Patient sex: M
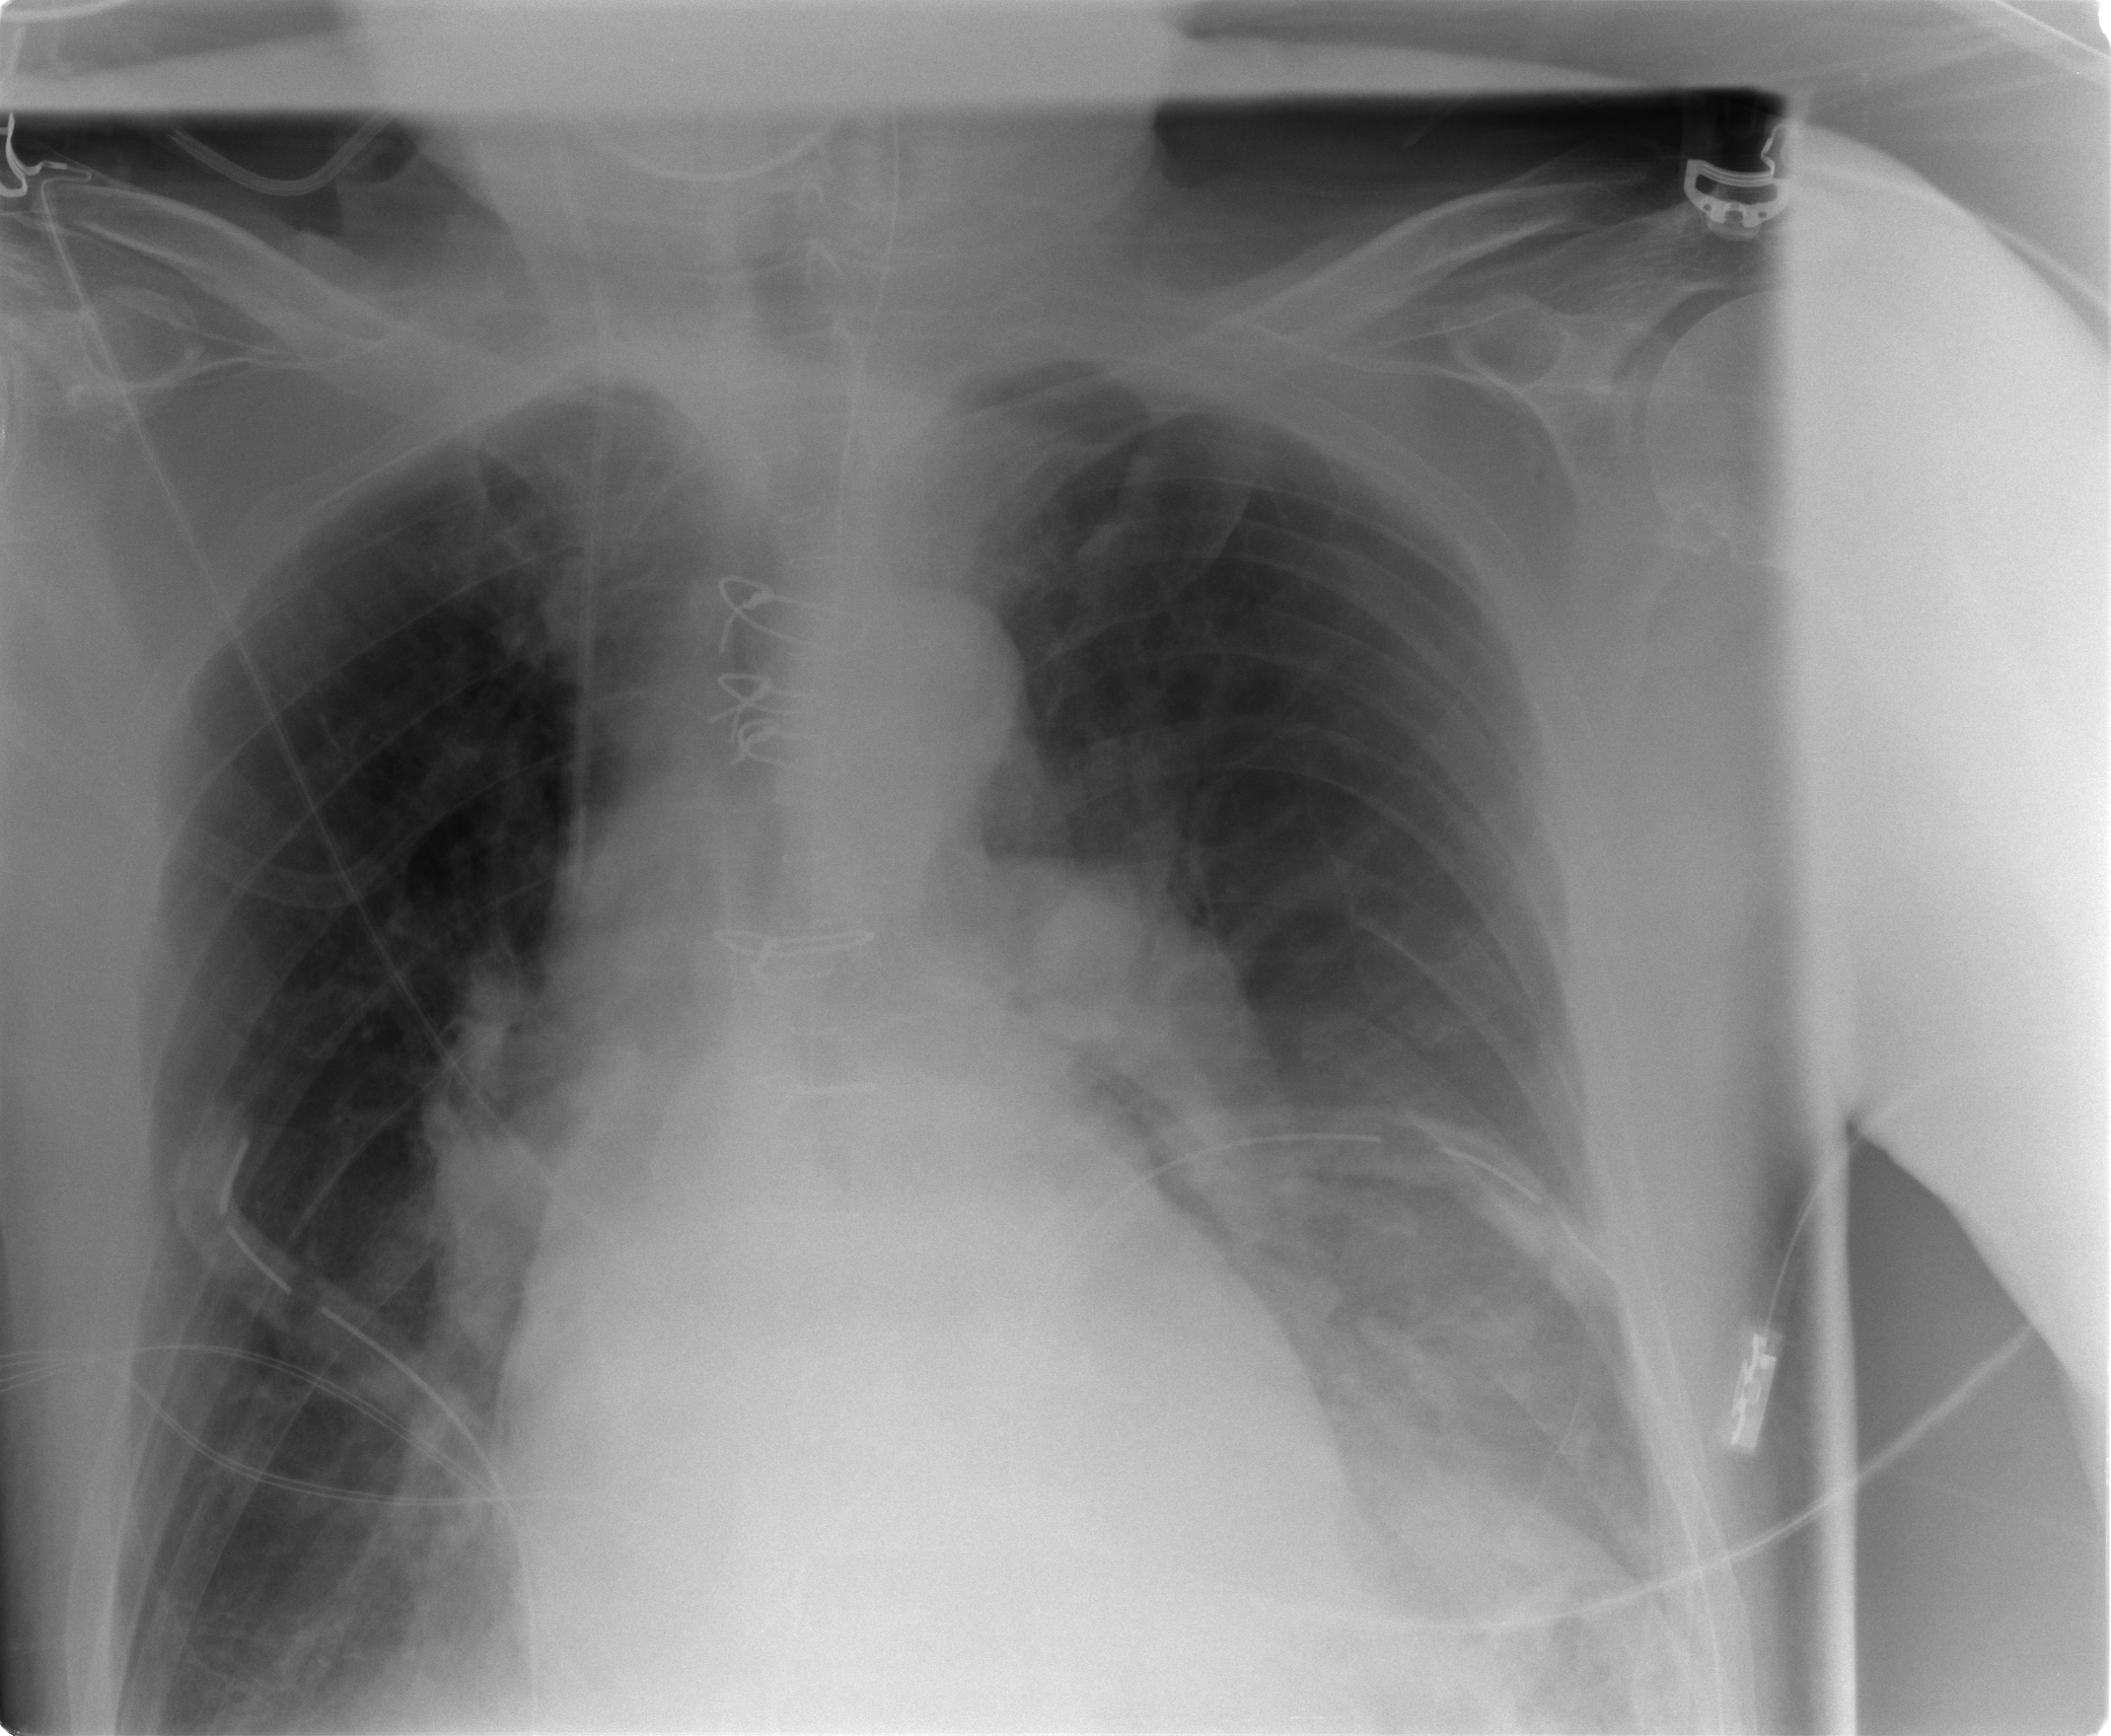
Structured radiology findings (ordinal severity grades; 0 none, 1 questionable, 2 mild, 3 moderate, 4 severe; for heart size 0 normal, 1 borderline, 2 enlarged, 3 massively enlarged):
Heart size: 0
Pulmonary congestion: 2
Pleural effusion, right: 1
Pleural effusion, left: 2
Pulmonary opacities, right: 0
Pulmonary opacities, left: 0
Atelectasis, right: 0
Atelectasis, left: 2